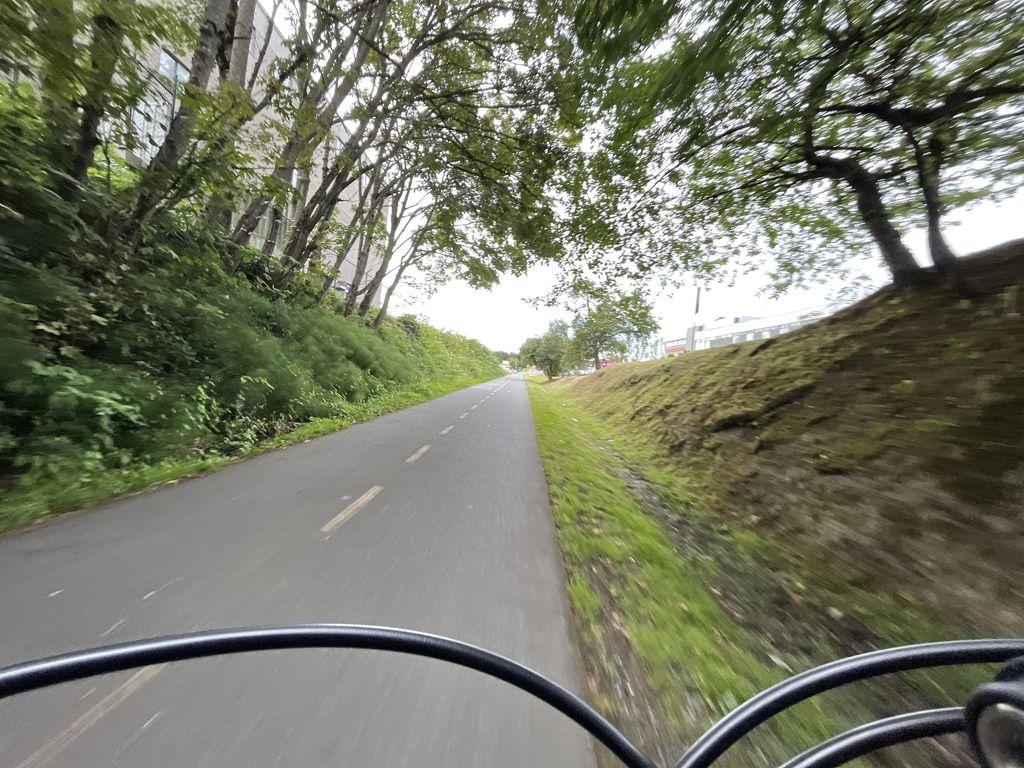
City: victoria